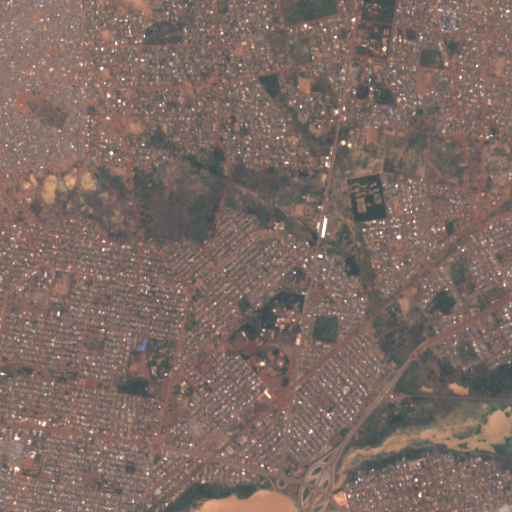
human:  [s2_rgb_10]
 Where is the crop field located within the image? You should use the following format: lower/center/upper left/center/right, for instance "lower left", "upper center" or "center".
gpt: The crop field is located in the lower right of the image.
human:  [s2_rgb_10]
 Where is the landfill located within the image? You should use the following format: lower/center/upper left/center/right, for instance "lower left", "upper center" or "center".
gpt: The landfill is located in the lower center of the image.
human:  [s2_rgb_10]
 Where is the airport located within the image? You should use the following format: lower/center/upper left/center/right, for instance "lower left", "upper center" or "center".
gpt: There is no airport in the image.